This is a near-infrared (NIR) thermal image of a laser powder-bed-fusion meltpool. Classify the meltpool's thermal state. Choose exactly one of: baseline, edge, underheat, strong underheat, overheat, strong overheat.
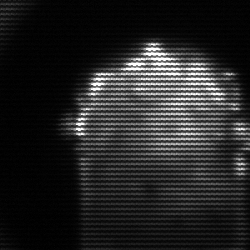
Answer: baseline